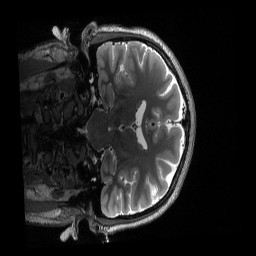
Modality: T2w
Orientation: coronal
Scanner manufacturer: siemens
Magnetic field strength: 3 T
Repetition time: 3.2 s
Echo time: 0.563 s